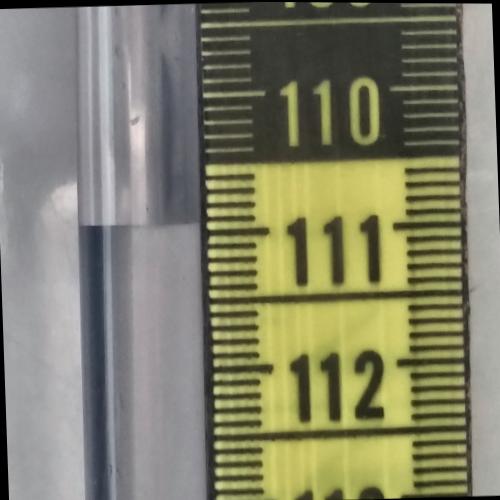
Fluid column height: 110.9 cm